Field crop: maize
Growth stage: 2
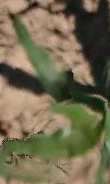
Species: maize